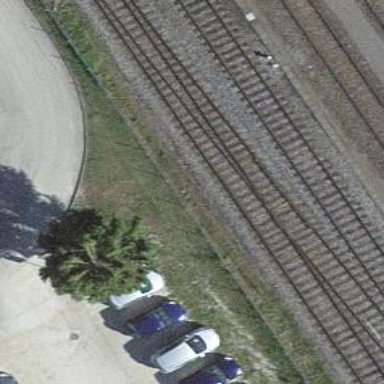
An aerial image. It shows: Single-track electrified railway siding with contact line for service.